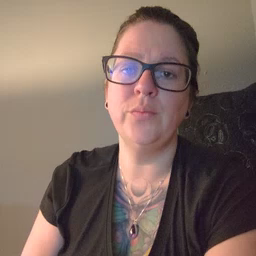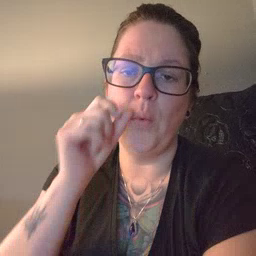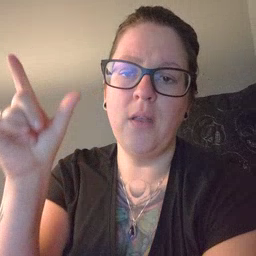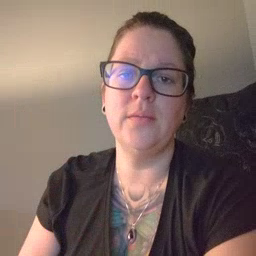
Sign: awake